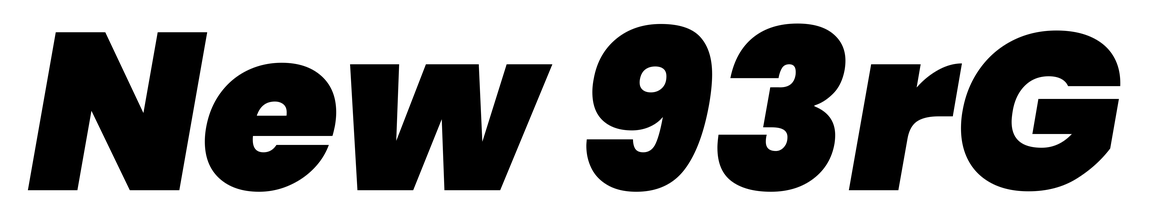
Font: Poppins-BlackItalic